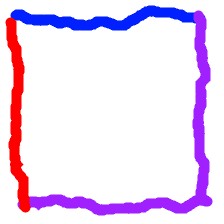
Shape: square